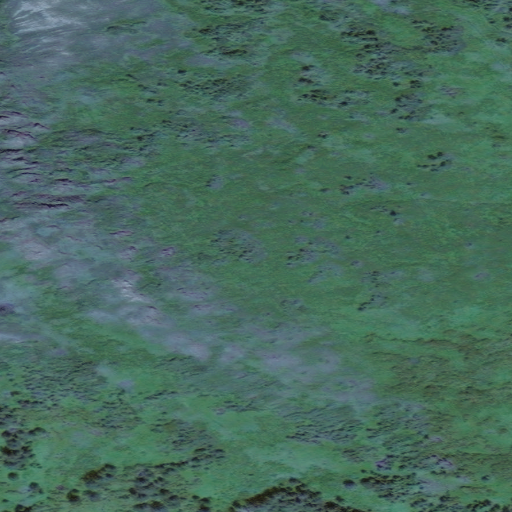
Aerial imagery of mountain in Alaska named Mount Barness containing only unknown